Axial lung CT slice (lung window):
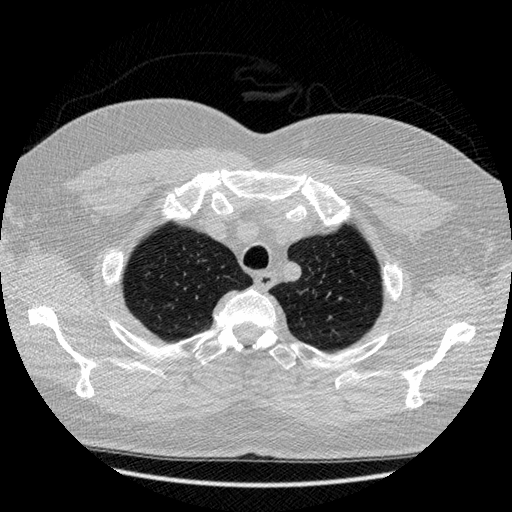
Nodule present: no